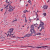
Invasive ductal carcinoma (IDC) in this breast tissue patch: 1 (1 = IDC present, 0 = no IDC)